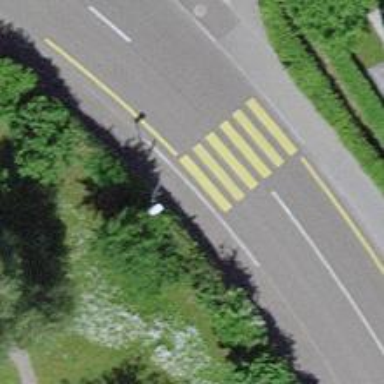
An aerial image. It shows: Zebra crossing on the road.